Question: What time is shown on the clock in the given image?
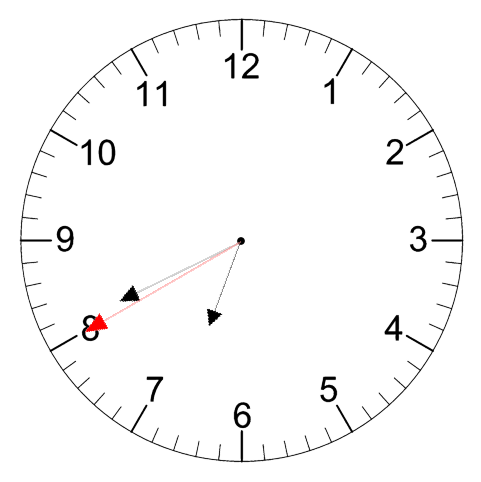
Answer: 06:40:40